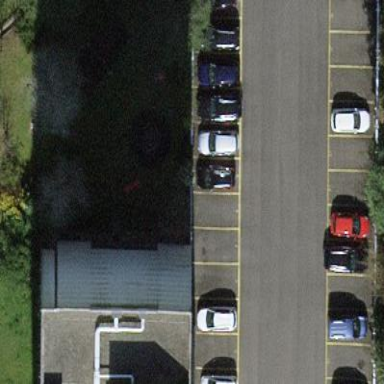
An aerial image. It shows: Parking lane designated for parking.